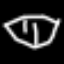
Label: diamond